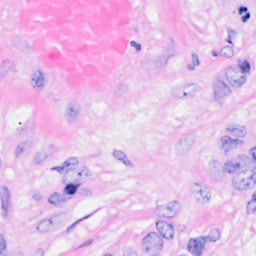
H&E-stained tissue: Breast